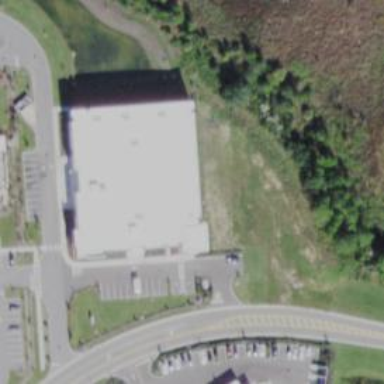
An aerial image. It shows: Building used for storage rental.